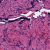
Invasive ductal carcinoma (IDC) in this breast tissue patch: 1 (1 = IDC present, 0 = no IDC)